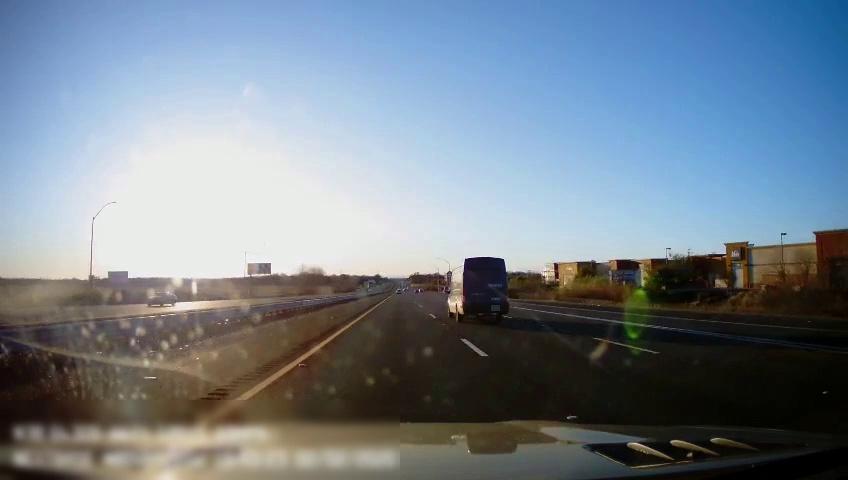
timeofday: Day
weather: Sunny
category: Drivable Space
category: Drivable Space
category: Vehicles | Truck
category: Vehicles | Car
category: Lanes | Current Lane
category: Lanes | Current Lane
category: Lanes | Alternate Lane
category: Lanes | Alternate Lane
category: Lanes | Alternate Lane
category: Lanes | Alternate Lane